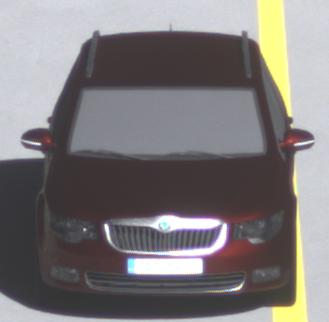
Make: Skoda
Model: Superb Combi 1.4 TSI
Detailed model: Superb (II) Combi
Model produced from: 2010/01
Model produced until: 2011/10
Doors: 5
Color: red
Road condition: dry road
Daytime: morning or afternoon
Contrast: high contrast